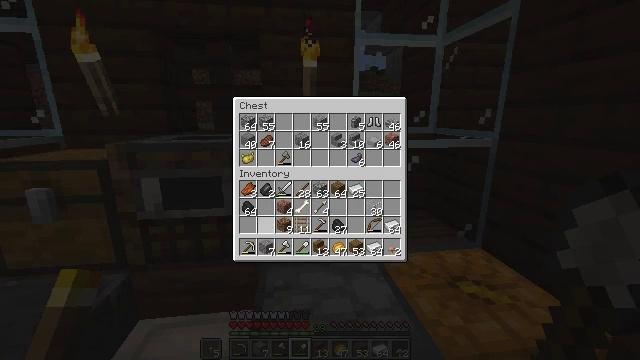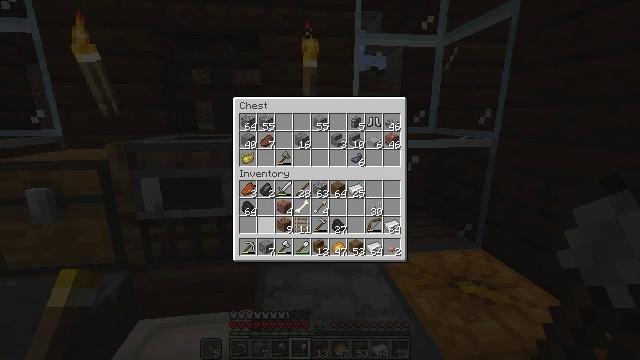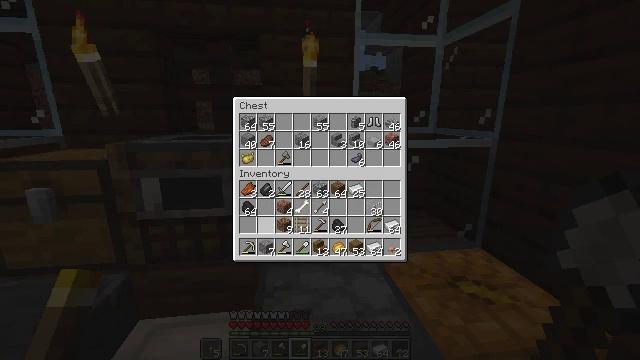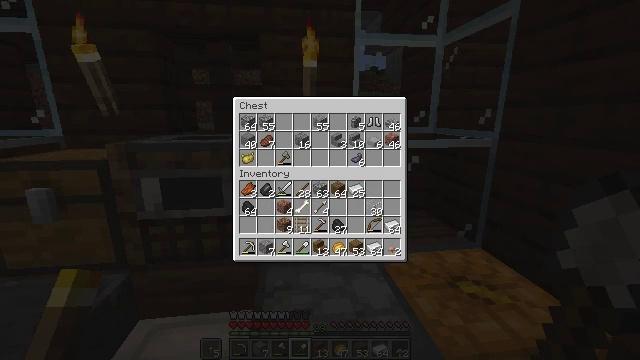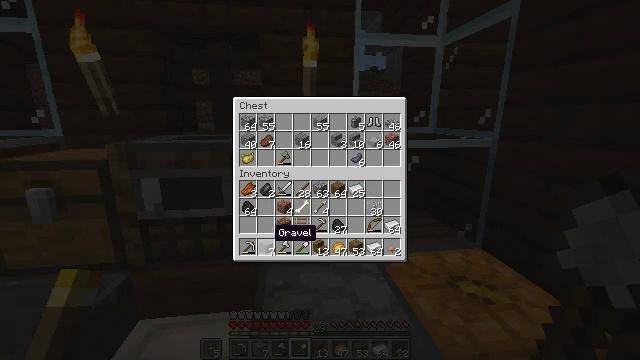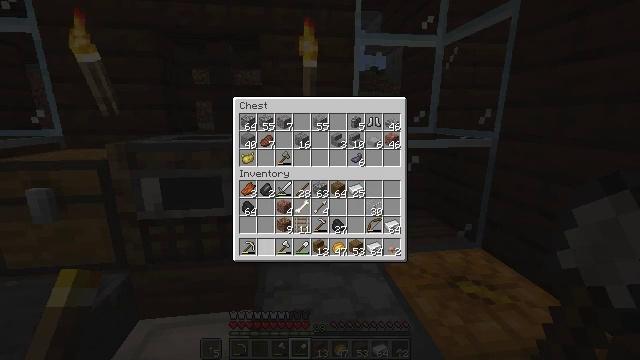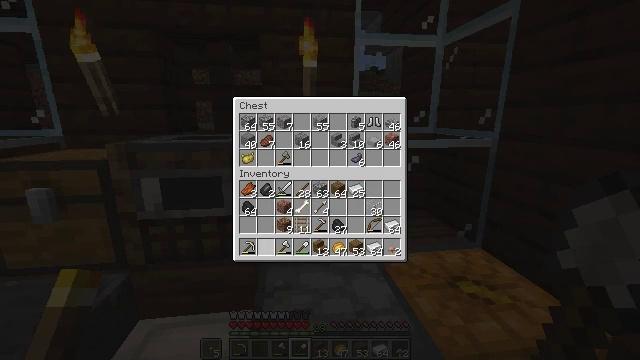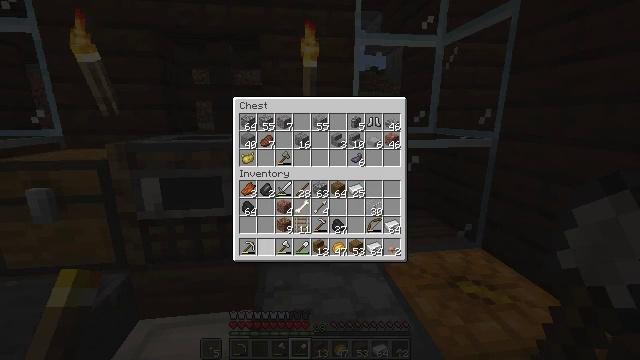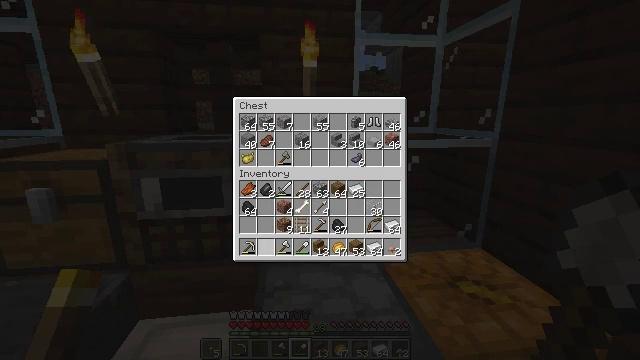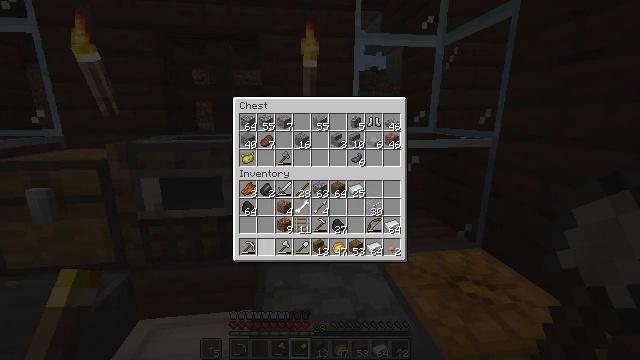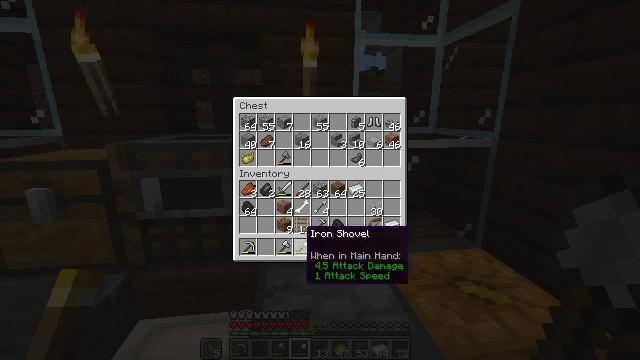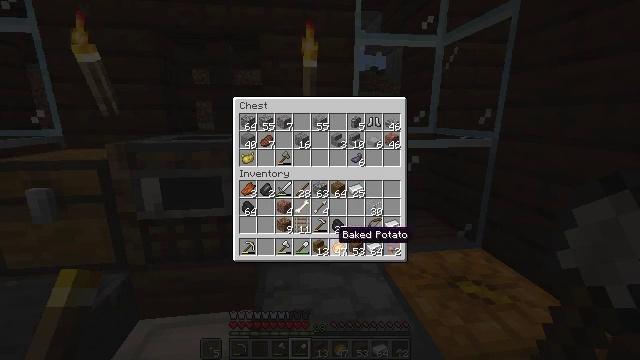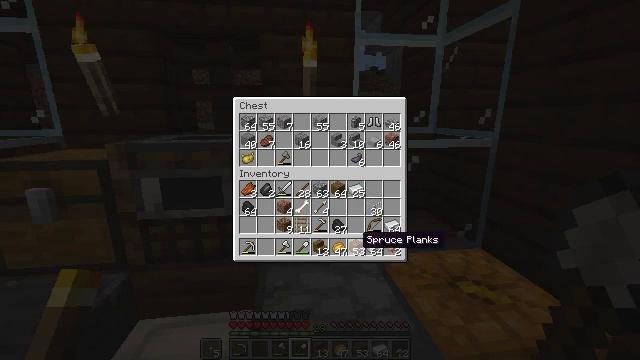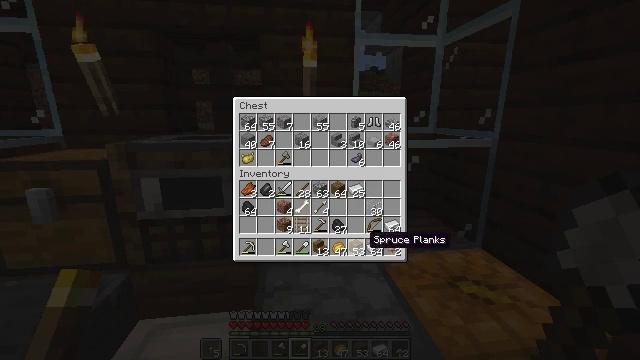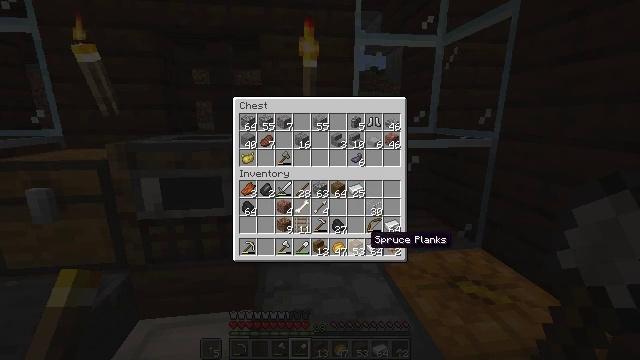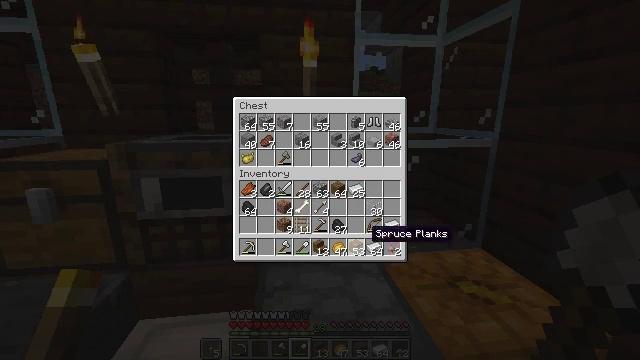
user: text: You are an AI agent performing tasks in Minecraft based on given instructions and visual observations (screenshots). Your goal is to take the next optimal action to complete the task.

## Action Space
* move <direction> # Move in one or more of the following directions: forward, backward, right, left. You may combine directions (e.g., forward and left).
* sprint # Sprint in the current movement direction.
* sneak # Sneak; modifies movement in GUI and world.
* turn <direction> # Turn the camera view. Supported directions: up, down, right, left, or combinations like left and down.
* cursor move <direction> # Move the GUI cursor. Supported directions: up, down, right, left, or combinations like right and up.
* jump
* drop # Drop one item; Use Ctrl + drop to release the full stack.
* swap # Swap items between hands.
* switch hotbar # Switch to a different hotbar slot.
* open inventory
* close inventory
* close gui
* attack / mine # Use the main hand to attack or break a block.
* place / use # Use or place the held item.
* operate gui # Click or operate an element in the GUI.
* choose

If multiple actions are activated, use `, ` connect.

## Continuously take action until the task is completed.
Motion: motion action
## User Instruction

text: Combine the necessary materials to craft a fletching table.
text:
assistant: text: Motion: sneak, operate gui
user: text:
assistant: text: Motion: sneak, operate gui
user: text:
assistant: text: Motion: sneak, cursor move down
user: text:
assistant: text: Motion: sneak, cursor move down
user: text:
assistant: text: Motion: sneak, operate gui
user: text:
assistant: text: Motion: sneak, operate gui
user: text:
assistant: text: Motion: sneak, operate gui
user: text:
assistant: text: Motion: sneak, operate gui
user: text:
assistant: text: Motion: sneak
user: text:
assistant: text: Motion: sneak, cursor move right
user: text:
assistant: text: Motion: sneak, cursor move right
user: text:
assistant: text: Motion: sneak, cursor move right
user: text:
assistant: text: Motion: sneak
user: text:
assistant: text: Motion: sneak
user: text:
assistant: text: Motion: sneak
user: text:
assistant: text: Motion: sneak, cursor move up
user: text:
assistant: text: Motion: sneak, cursor move up
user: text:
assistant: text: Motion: sneak, cursor move up
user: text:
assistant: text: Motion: sneak, cursor move left
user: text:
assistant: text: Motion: sneak, cursor move left
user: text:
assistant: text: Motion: sneak, cursor move left
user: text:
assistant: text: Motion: sneak
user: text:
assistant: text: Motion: sneak
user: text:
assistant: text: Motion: sneak
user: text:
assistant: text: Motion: sneak
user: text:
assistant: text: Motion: sneak
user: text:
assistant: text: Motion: sneak, operate gui
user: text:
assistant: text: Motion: sneak, operate gui
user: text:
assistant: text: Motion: sneak, operate gui
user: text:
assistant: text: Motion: sneak